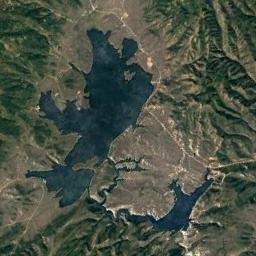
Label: lake